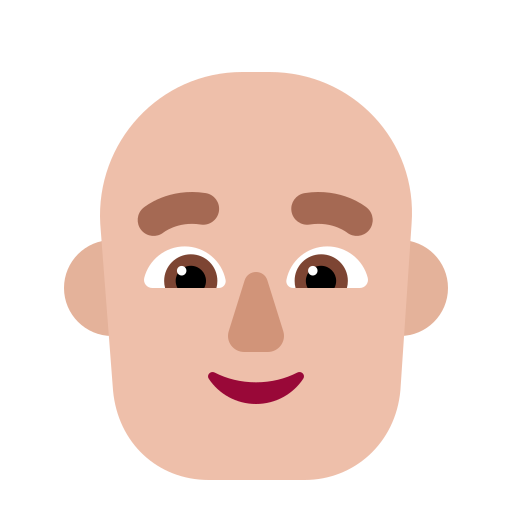
man bald flat  light